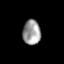
Tissue: lung
Cell type: Epithelial cells
Senescence score: 0.2309
Nuclear area (px): 436
Mean DAPI intensity: 155.202